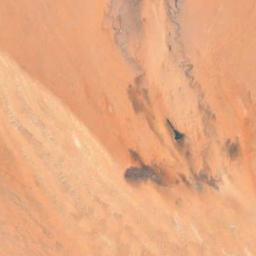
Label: desert